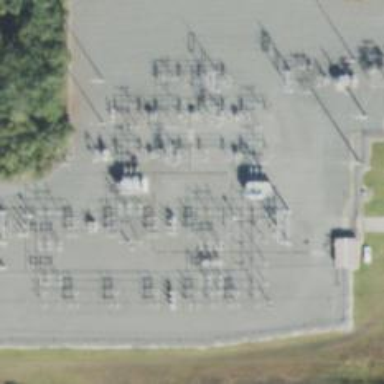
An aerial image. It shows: Switch used for power control.